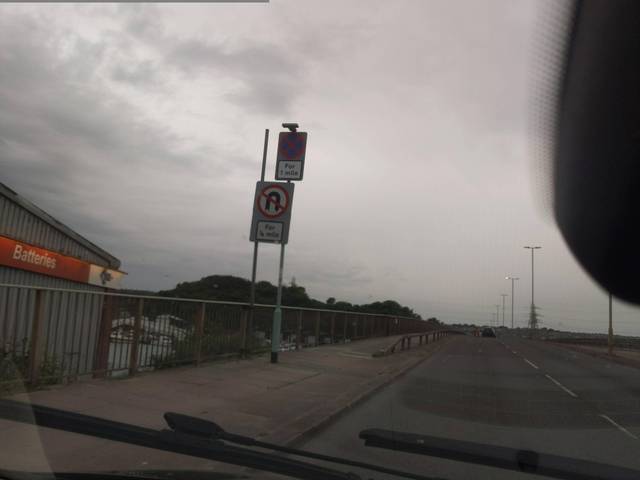
Region: United Kingdom
Coordinates: 50.368, -4.107